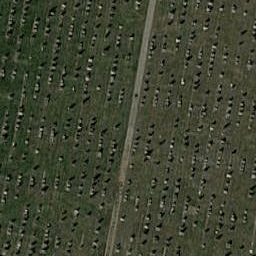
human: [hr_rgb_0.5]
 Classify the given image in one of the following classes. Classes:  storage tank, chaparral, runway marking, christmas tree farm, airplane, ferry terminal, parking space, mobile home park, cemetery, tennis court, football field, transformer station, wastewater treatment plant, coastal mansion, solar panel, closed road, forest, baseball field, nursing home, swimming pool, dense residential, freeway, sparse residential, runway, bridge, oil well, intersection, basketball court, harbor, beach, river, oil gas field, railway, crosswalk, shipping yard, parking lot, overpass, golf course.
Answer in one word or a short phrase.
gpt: cemetery